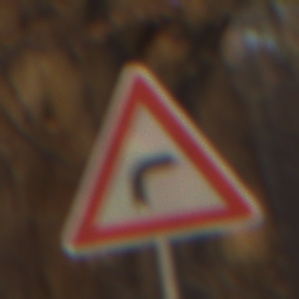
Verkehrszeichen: KurveRechts
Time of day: SunriseSunset
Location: Outdoor (Nature)
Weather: Clear
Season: Autumn
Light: Natural